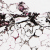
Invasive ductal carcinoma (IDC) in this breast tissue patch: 0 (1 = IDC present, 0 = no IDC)